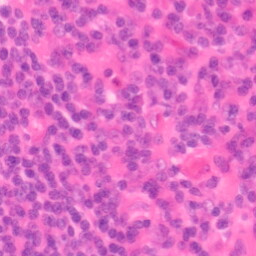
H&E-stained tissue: Colon